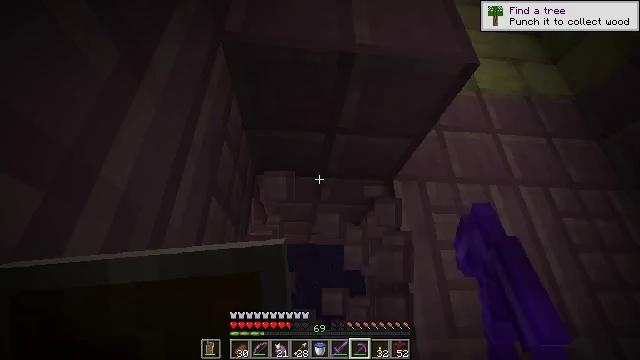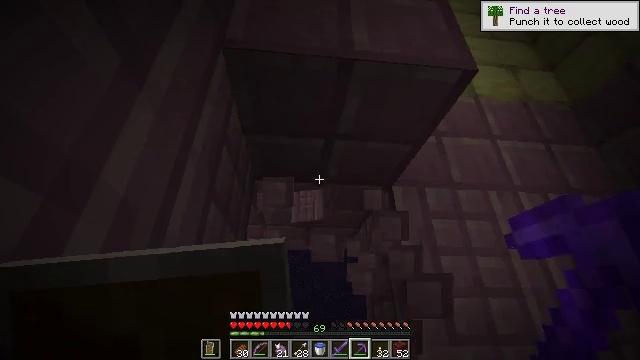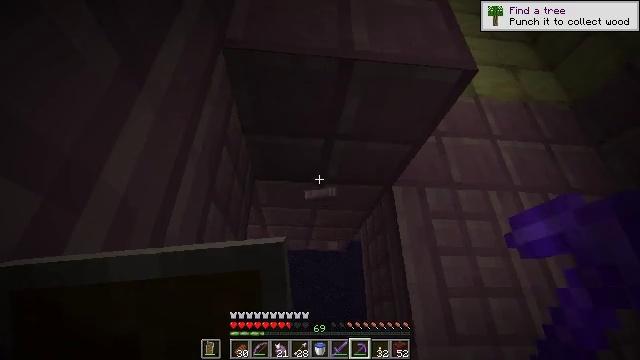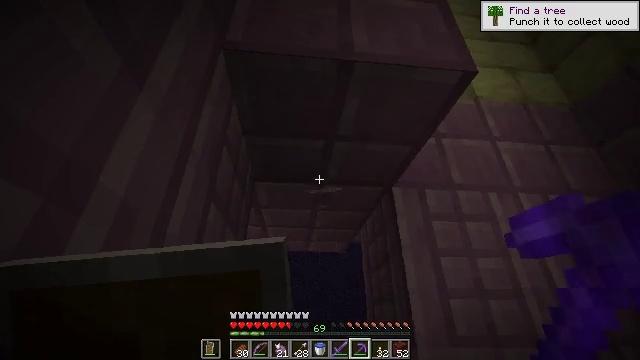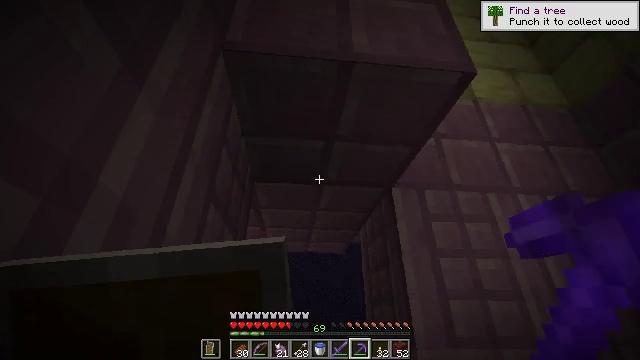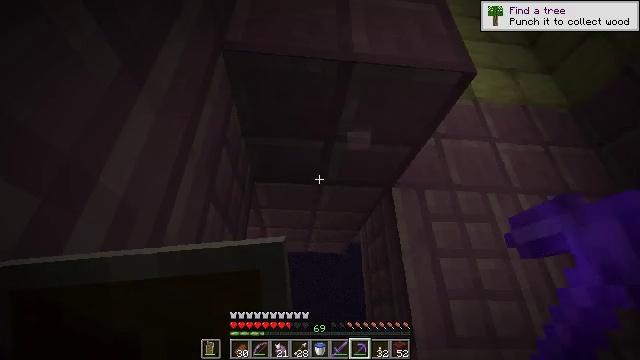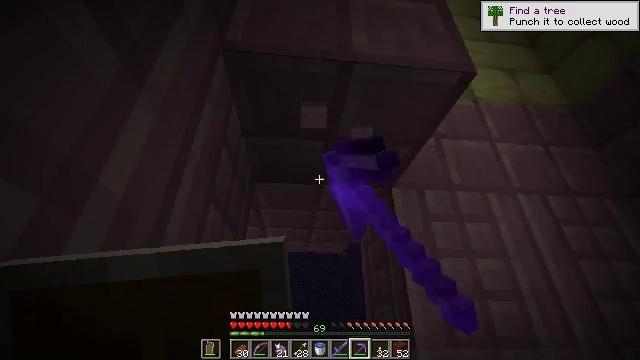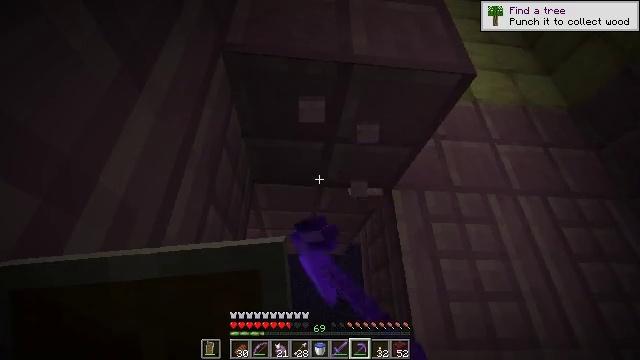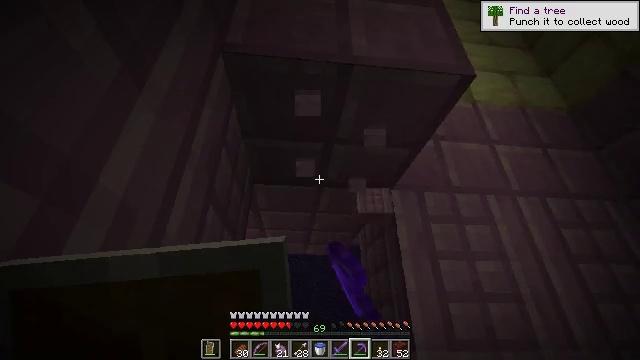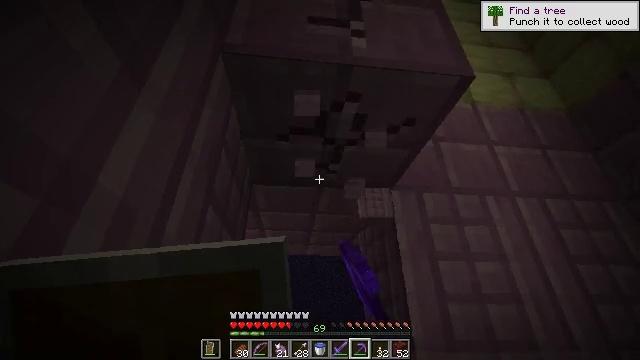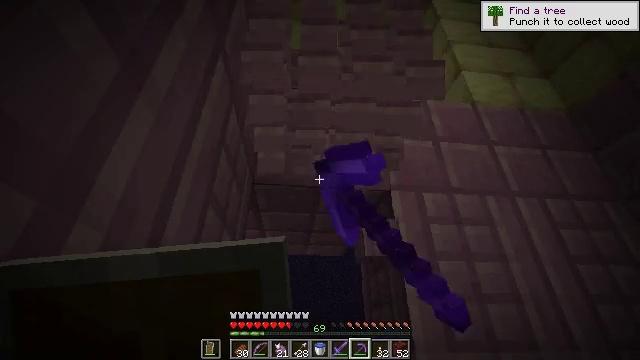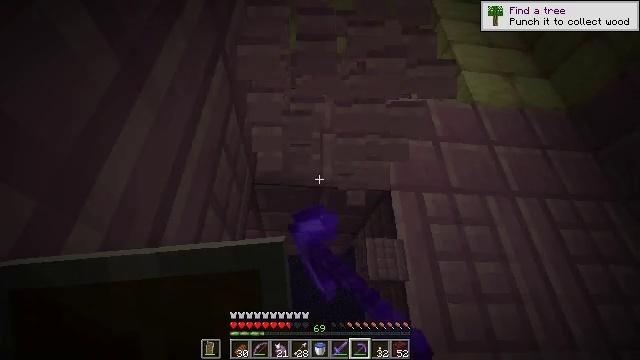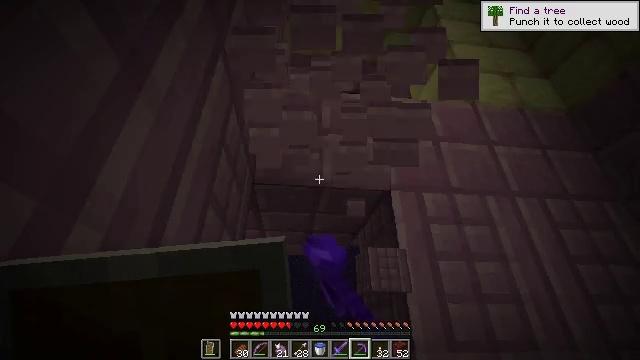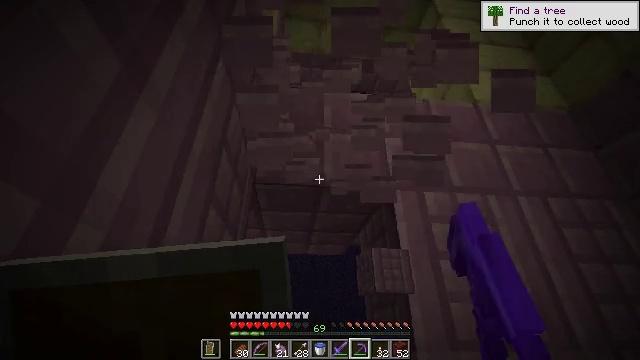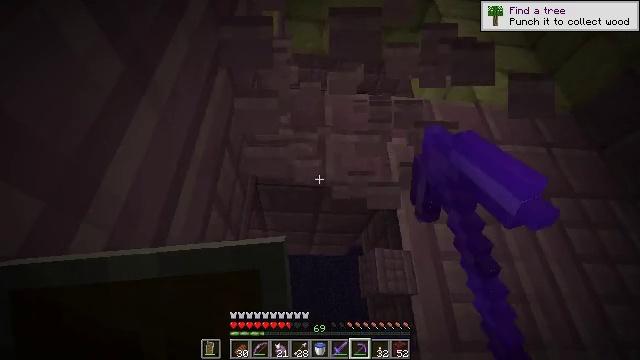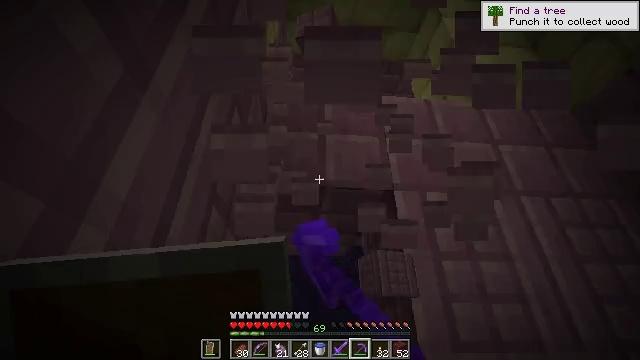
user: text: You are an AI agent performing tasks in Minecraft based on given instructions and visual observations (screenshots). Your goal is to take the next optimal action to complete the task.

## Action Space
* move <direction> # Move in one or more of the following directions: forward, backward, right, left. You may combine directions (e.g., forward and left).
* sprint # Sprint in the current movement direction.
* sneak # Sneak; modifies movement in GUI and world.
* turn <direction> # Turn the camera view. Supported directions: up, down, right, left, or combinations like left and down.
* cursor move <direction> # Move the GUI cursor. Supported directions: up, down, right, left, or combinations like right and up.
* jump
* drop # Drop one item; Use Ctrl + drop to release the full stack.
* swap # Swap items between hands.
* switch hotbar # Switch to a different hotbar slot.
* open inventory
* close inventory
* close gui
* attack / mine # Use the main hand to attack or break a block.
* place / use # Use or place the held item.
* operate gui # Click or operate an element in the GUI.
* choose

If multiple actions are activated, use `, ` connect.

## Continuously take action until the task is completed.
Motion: motion action
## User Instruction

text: Collect purpur blocks from an End City.
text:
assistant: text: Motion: turn up
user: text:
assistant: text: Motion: no_op
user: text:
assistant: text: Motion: no_op
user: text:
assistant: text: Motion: no_op
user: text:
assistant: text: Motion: attack / mine
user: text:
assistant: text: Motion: attack / mine
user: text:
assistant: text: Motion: attack / mine
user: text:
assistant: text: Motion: attack / mine
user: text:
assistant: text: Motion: attack / mine
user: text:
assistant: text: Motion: attack / mine
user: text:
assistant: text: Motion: attack / mine
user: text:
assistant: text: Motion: attack / mine
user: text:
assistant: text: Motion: attack / mine
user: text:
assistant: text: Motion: no_op
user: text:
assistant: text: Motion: no_op
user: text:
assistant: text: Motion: no_op